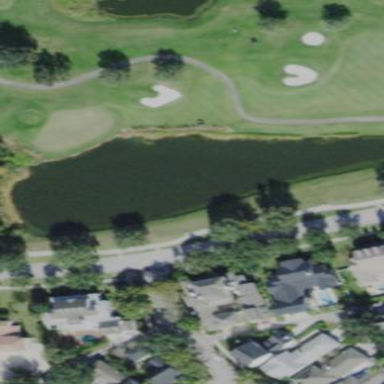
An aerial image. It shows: Scenic view of water hazard on golf course. The natural water feature adds beauty to the landscape.